Field crop: maize
Growth stage: 2
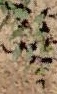
Species: convolvulus